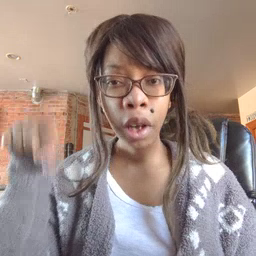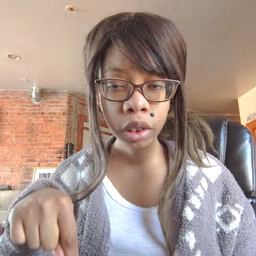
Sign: down